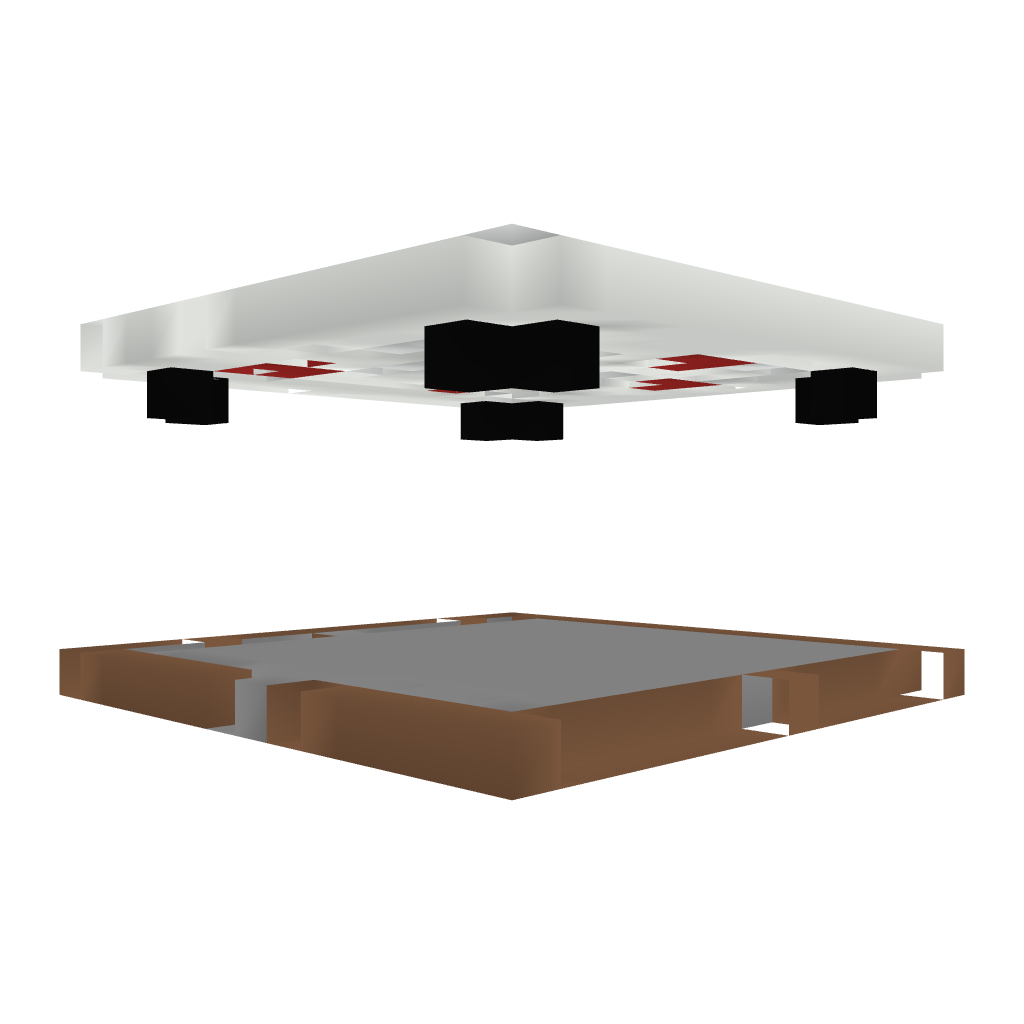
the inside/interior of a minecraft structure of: Empty cake